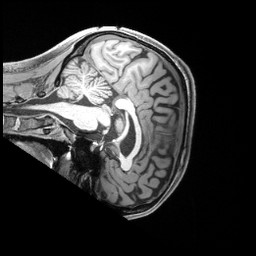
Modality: T1w
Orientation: sagittal
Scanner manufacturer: siemens
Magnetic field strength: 3 T
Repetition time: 2.4 s
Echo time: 0.00228 s